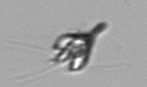
Label: Pyramimonas_longicauda